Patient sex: F
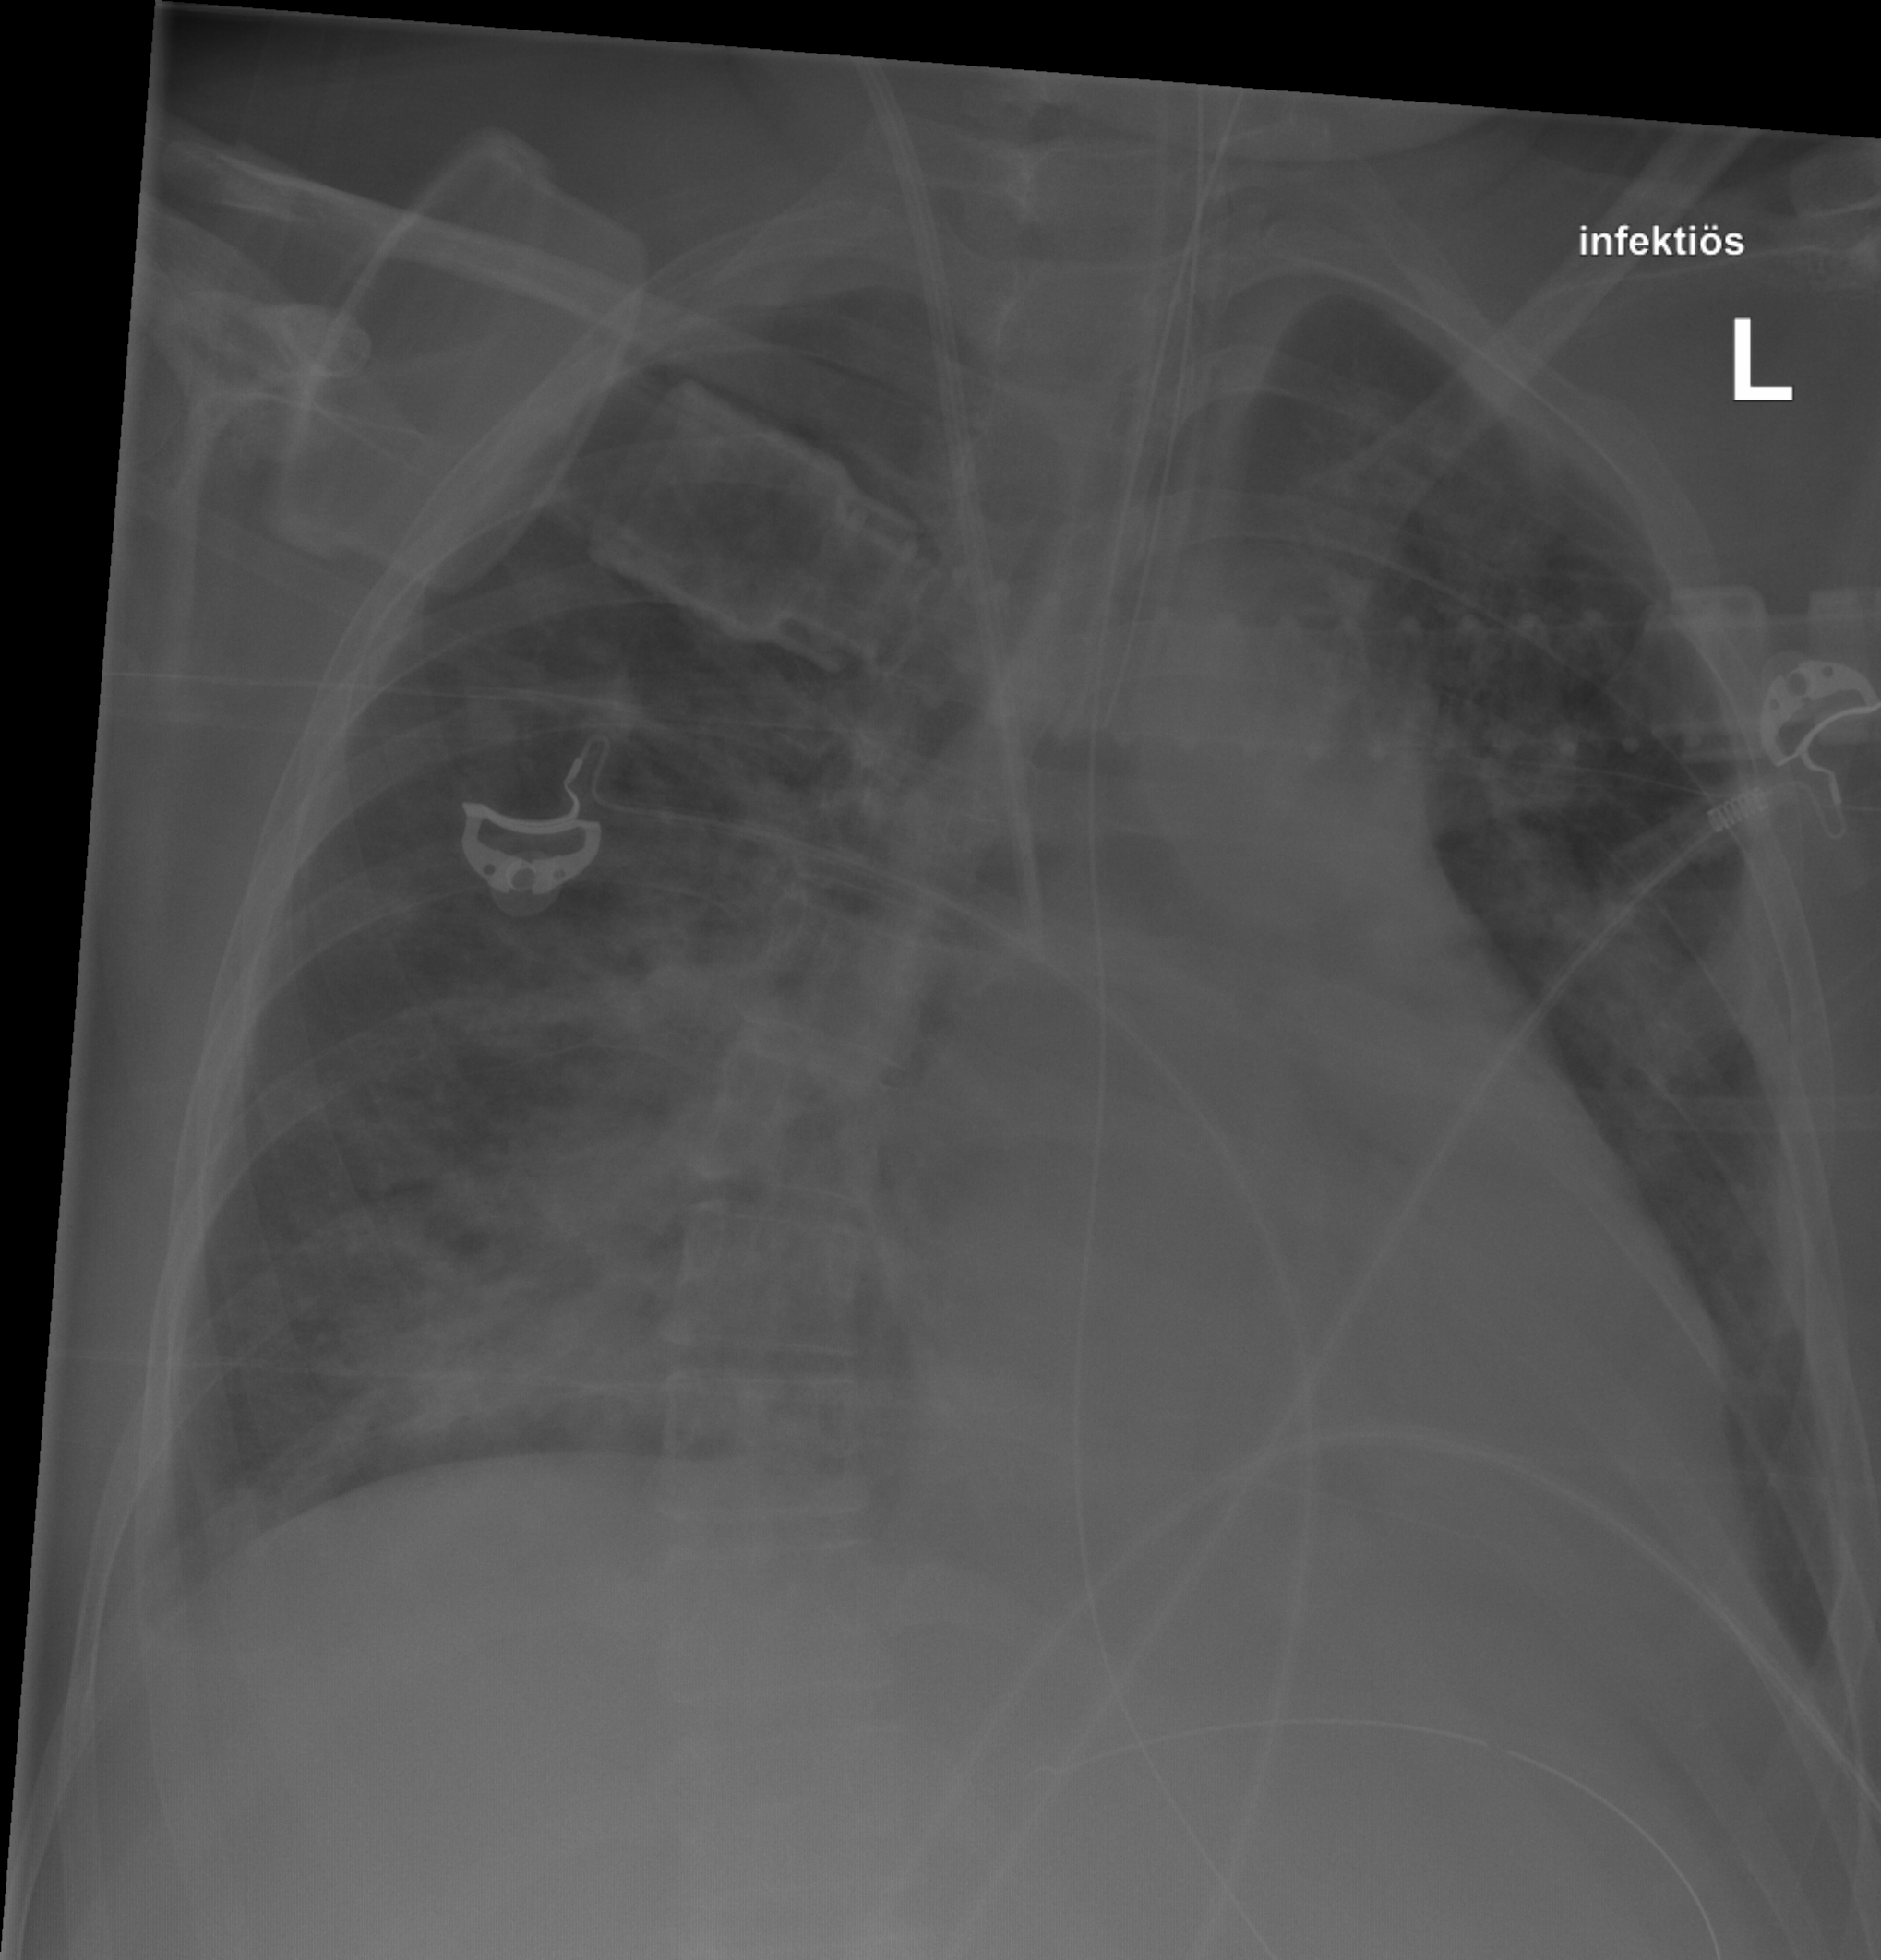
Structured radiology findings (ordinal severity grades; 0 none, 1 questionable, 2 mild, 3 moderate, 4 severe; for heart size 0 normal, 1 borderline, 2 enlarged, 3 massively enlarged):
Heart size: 0
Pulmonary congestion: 0
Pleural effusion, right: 2
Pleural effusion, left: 2
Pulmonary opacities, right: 3
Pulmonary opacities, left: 0
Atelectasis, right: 3
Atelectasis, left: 2